Field crop: maize
Growth stage: 2
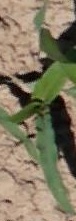
Species: maize